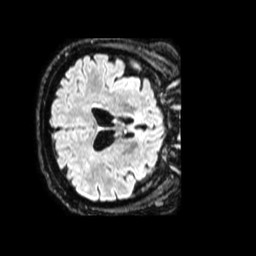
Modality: FLAIR
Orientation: axial
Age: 69
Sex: female
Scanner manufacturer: philips
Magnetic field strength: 1.5 T
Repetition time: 4.8 s
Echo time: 0.3364 s